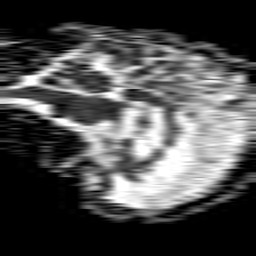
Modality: ADC
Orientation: sagittal
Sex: female
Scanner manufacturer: philips
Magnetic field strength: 1.5 T
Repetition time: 4.6 s
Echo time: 0.08517 s